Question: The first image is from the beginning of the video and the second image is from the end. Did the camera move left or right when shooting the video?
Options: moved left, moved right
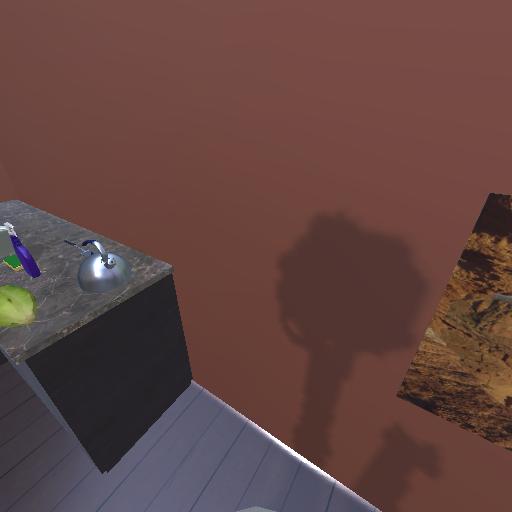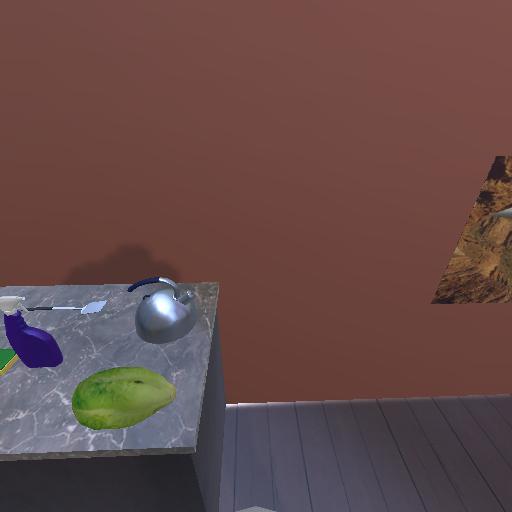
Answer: moved left